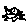
Label: bird